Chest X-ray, PA view. Patient: 55 years old, sex F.
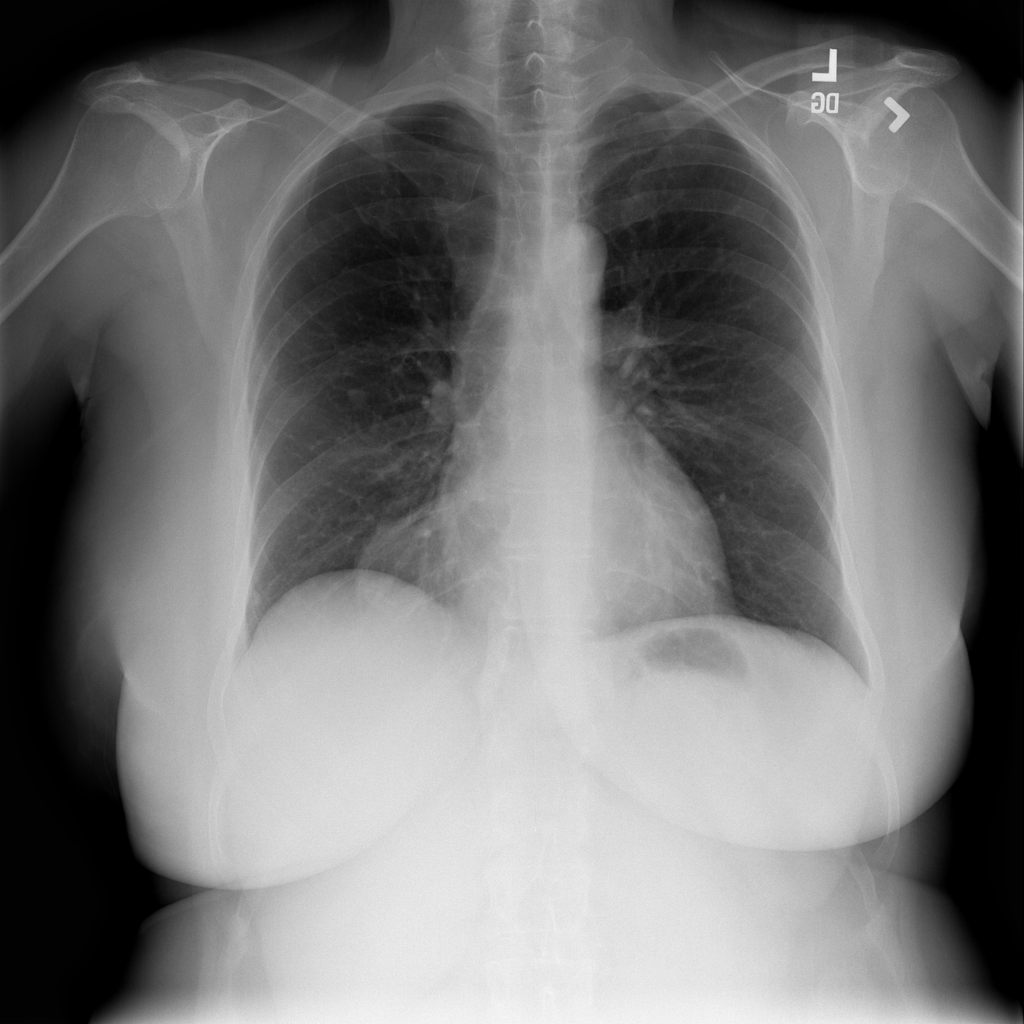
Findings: No Finding